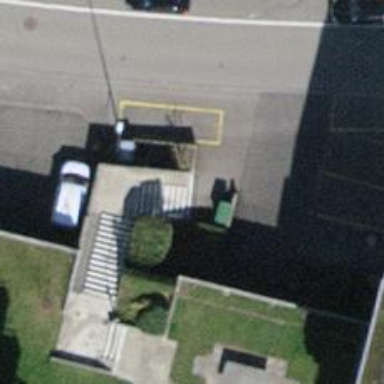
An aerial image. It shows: Road with steps.